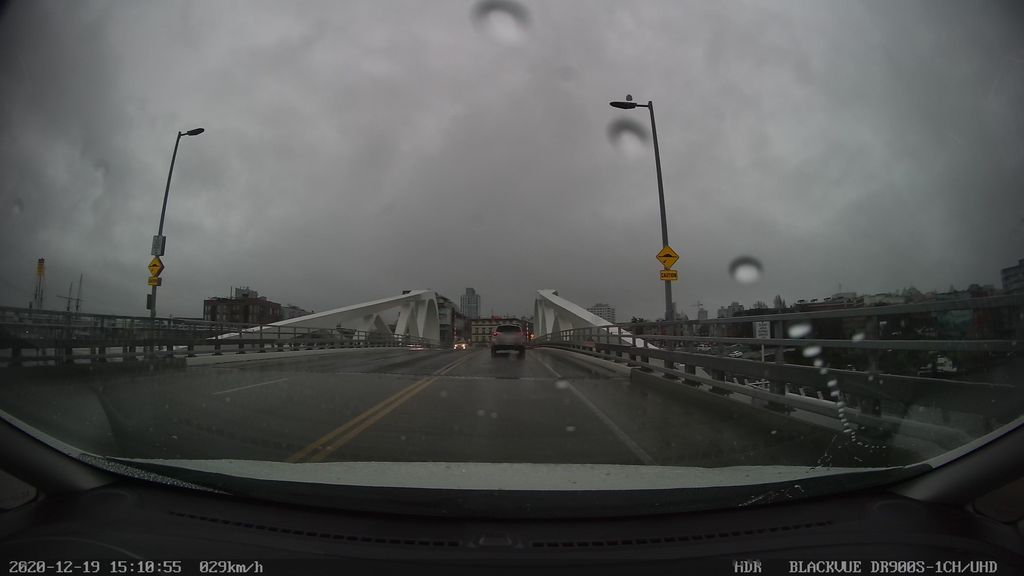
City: victoria